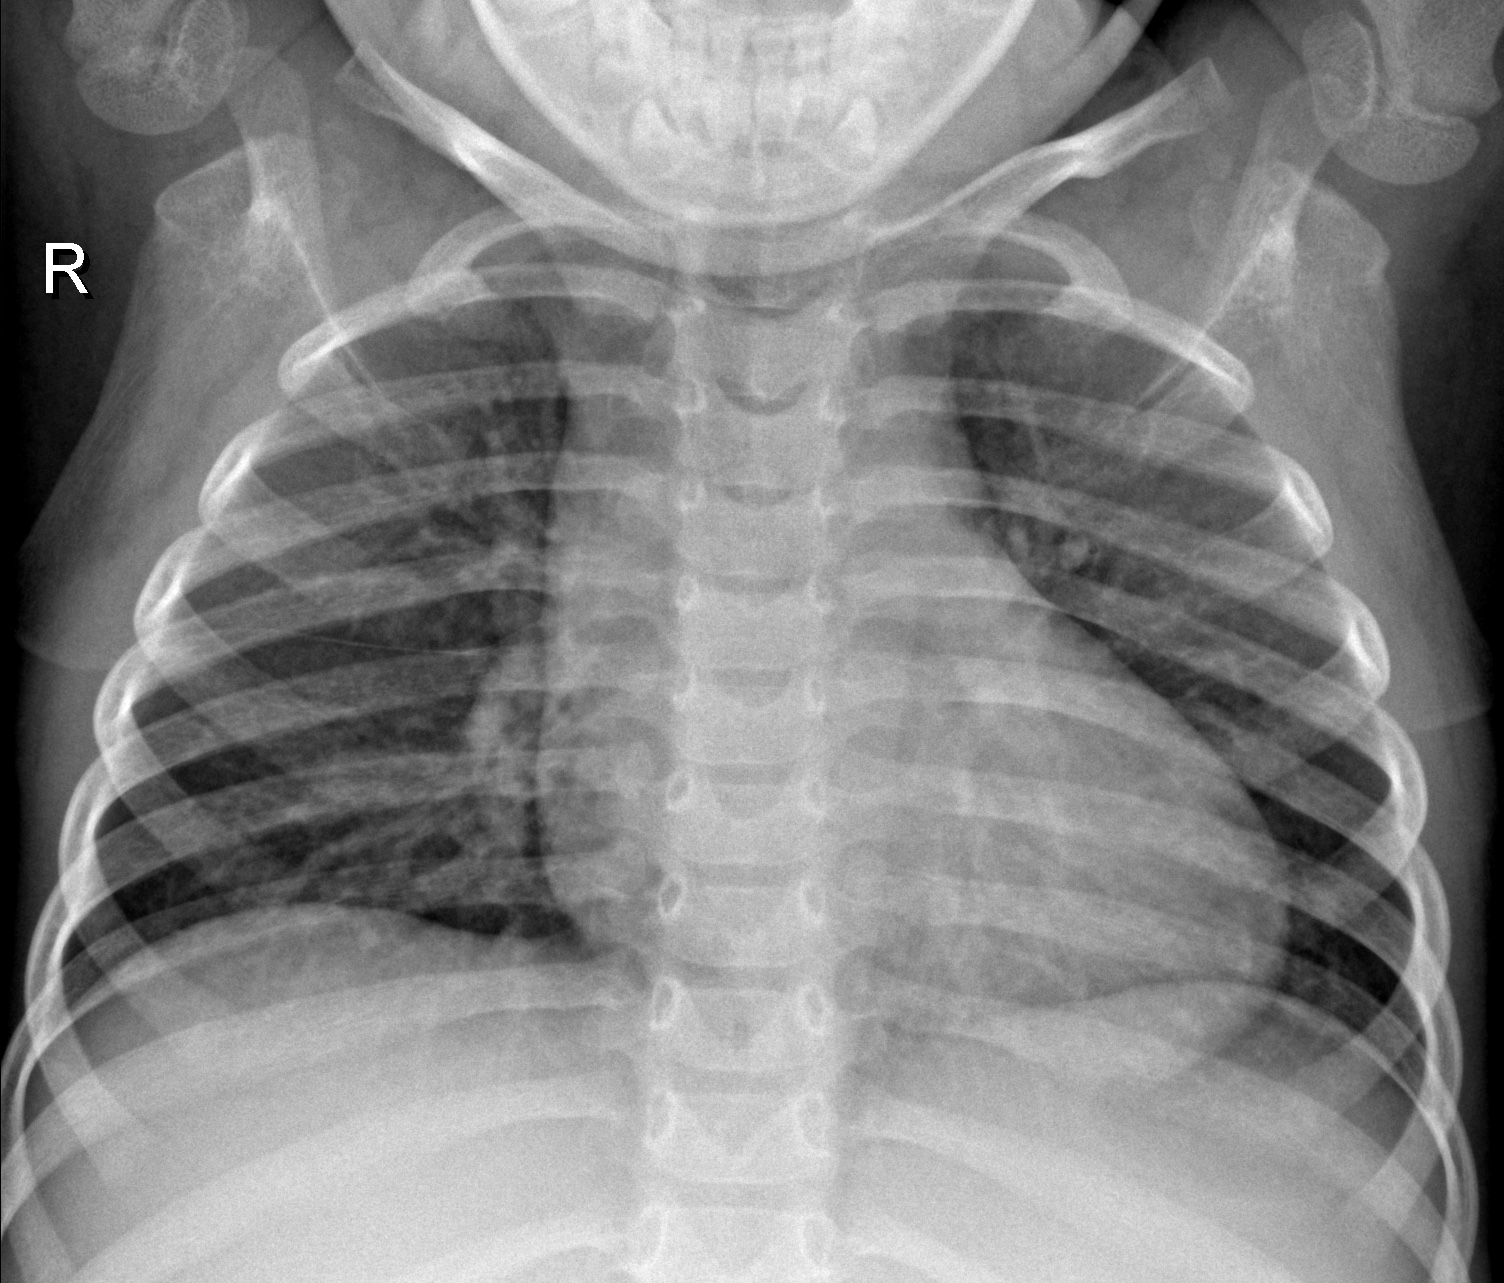
Diagnosis: NORMAL